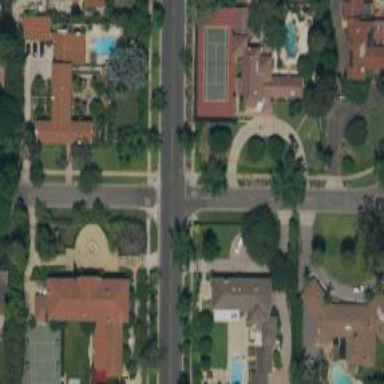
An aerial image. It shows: Residential road with sidewalk on the left.